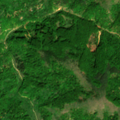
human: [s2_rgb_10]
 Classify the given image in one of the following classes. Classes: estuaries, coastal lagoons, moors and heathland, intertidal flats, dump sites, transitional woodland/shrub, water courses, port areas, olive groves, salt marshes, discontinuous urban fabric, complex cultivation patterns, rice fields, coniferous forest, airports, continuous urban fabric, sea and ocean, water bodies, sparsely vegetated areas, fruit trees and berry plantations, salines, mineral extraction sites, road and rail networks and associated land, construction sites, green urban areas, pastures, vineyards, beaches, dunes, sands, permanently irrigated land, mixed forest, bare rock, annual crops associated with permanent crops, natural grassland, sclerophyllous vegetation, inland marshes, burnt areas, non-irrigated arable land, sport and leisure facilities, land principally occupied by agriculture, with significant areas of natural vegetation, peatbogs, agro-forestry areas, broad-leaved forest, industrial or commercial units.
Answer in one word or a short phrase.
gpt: land principally occupied by agriculture, with significant areas of natural vegetation, broad-leaved forest, transitional woodland/shrub